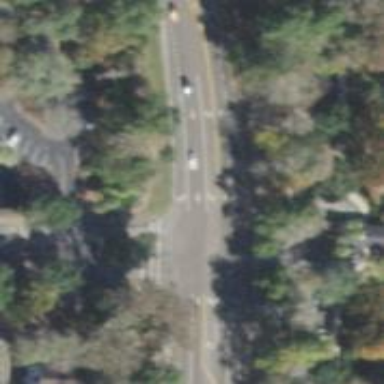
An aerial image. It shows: Secondary road with asphalt surface.